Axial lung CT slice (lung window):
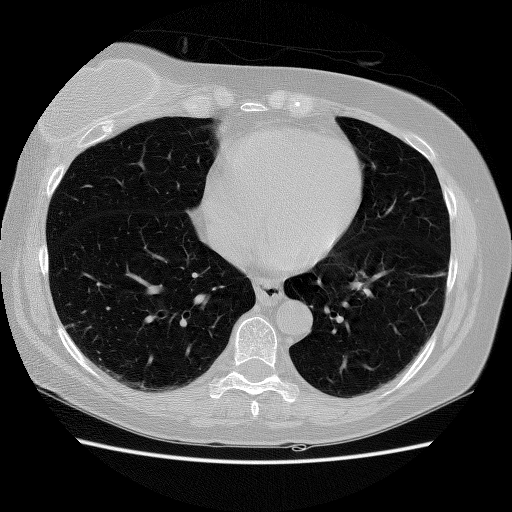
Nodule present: no